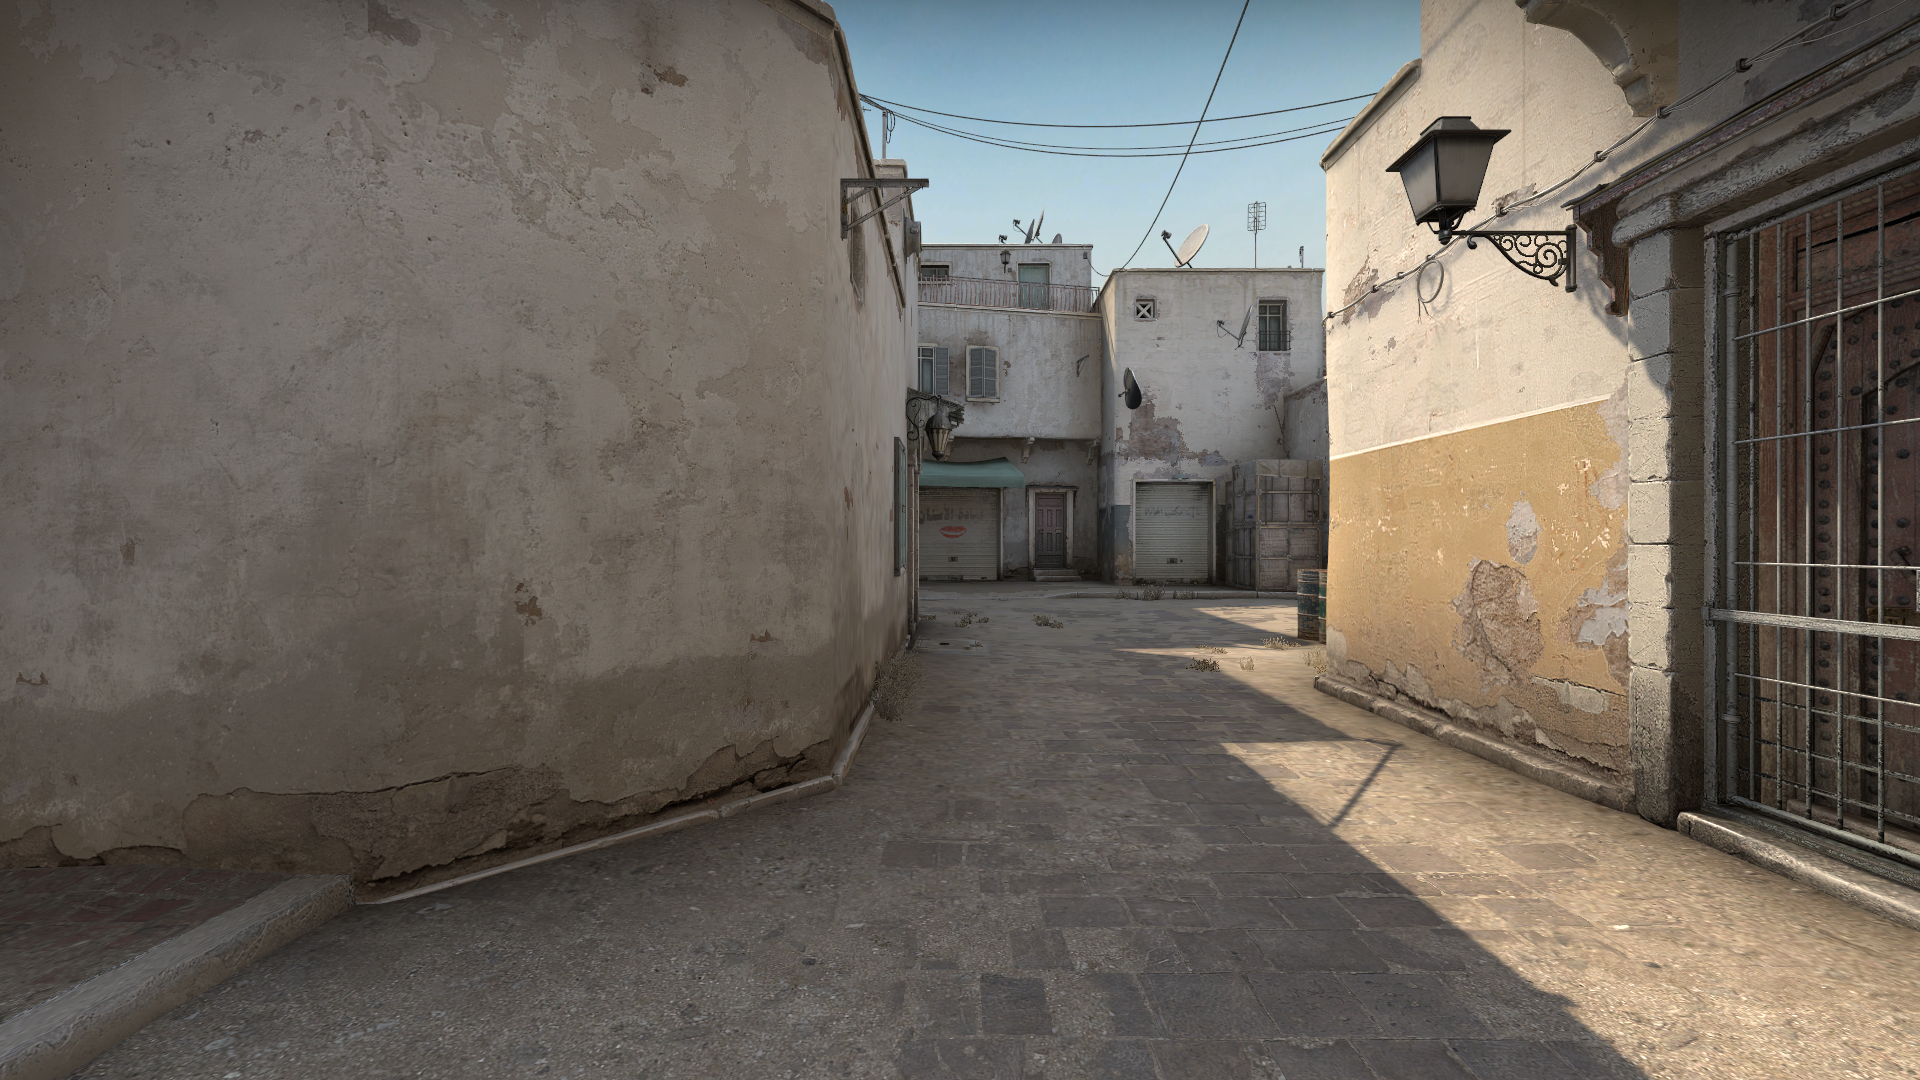
Map: de_dust2